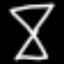
Label: hourglass